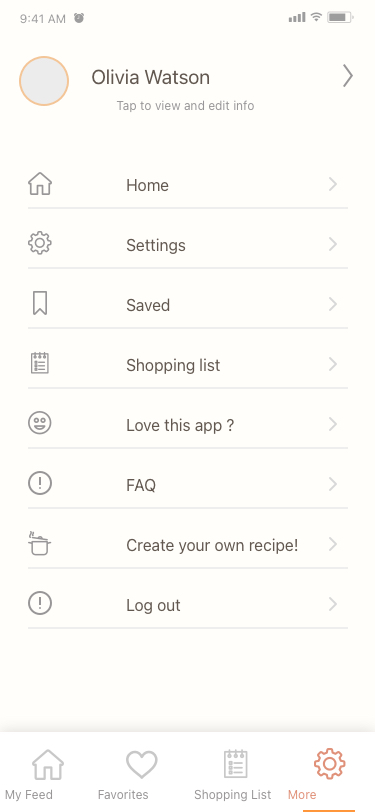
Text in this UI design:
Type something